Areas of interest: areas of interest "Yi Bo Badminton Hall"
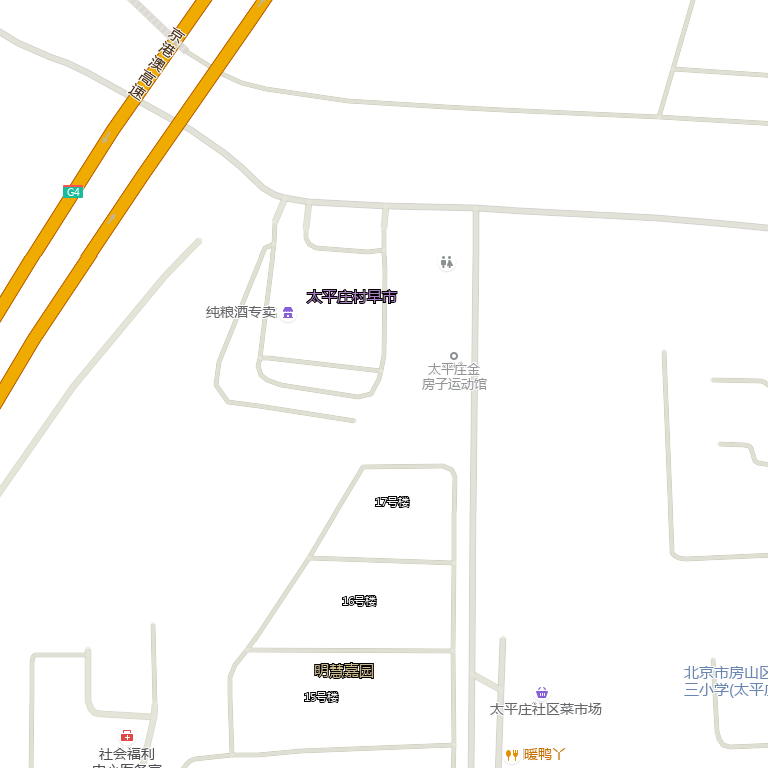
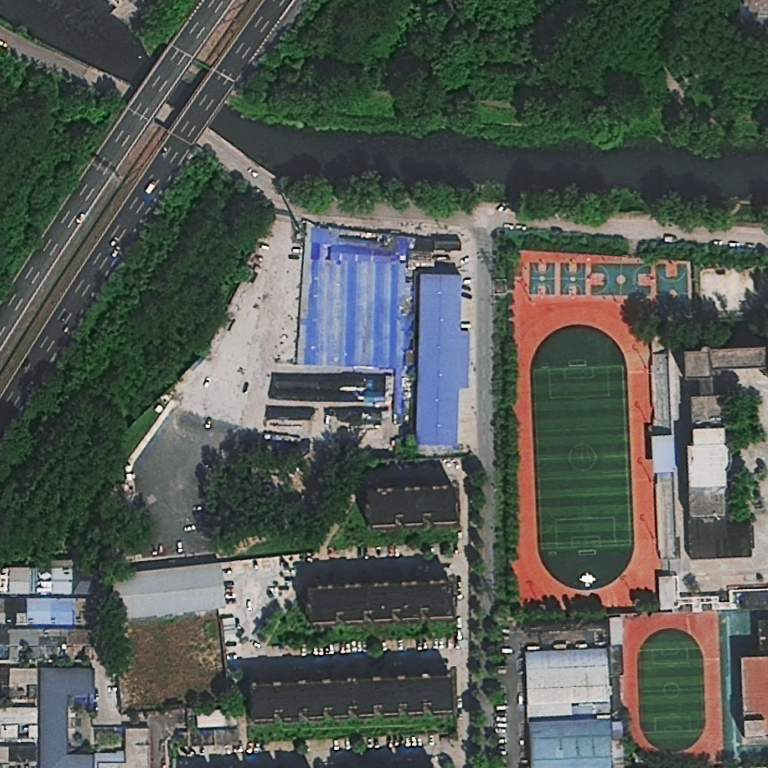